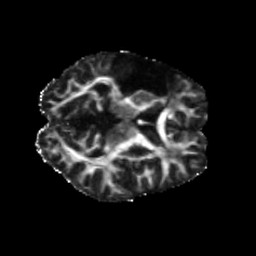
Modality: FA
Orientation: axial
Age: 36
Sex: female
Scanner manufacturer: siemens
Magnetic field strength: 3 T
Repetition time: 5.47 s
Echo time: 0.0854 s